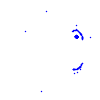
Particle: kaon